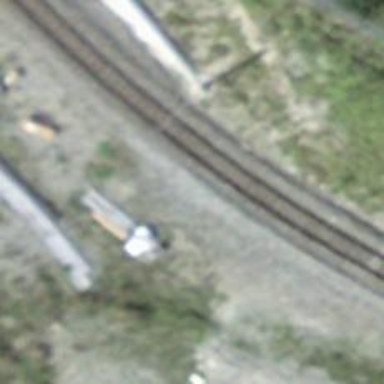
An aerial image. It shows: Narrow gauge railway with electrified contact lines.